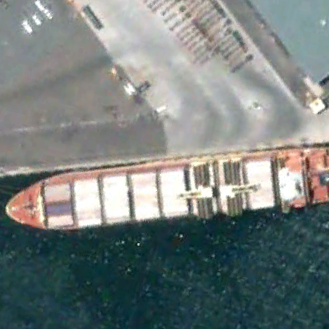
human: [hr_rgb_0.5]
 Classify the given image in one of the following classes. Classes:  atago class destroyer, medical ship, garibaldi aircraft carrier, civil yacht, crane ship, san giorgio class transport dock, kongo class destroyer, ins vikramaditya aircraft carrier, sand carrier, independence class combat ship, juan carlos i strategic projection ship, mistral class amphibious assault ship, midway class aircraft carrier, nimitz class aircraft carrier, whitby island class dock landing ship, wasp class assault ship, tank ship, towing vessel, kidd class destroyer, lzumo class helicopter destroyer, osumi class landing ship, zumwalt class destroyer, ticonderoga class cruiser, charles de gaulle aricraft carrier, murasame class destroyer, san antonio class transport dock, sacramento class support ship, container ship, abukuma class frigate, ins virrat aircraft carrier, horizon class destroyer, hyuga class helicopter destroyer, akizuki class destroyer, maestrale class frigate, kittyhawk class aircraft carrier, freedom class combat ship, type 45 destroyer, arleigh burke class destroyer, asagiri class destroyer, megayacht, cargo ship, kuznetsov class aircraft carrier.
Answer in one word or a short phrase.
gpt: Container ship